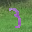
Label: 3